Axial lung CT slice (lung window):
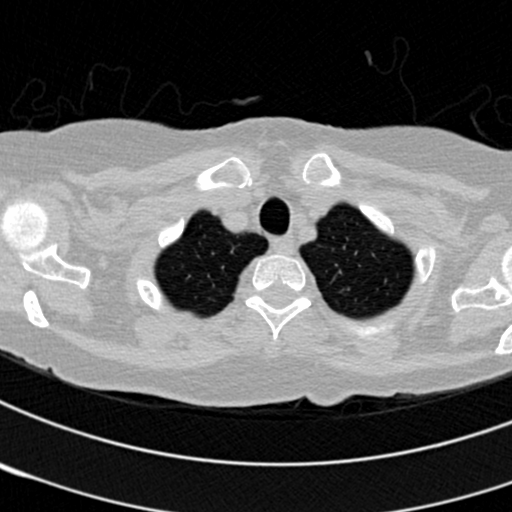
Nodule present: no